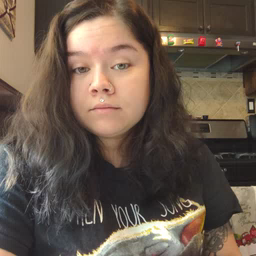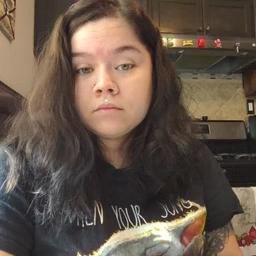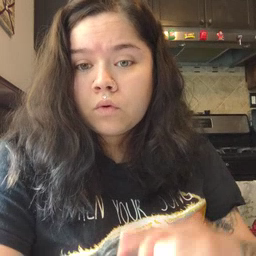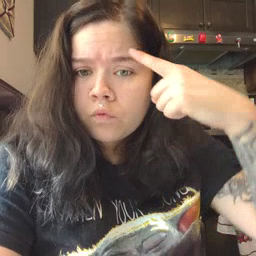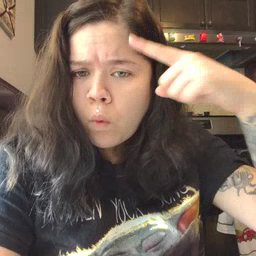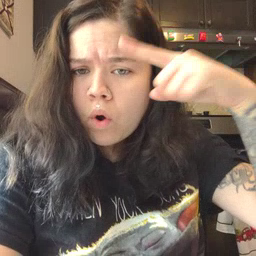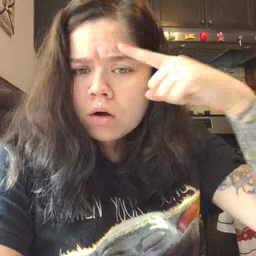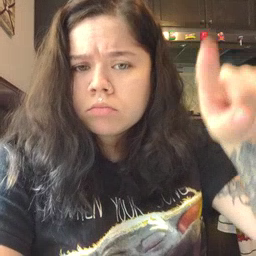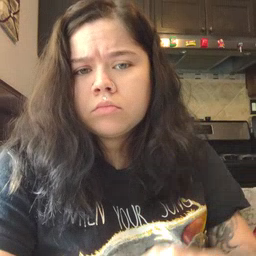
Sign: for